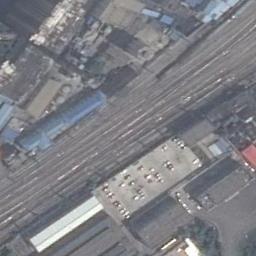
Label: railway